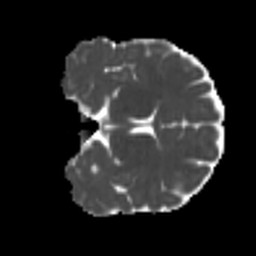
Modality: MD
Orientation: coronal
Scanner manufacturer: siemens
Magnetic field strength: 3 T
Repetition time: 4 s
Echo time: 0.0594 s